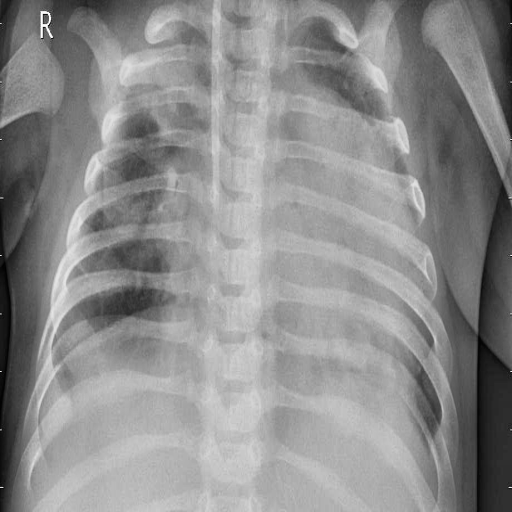
Finding: PNEUMONIA